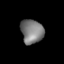
Tissue: lung
Cell type: T cells
Senescence score: 0.1449
Nuclear area (px): 532
Mean DAPI intensity: 123.406